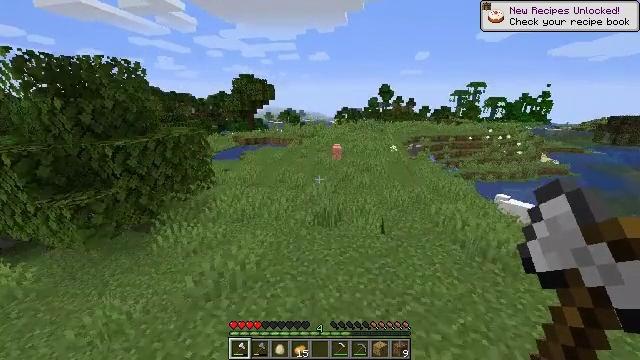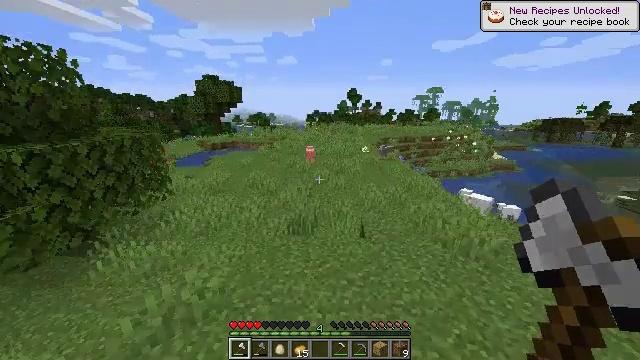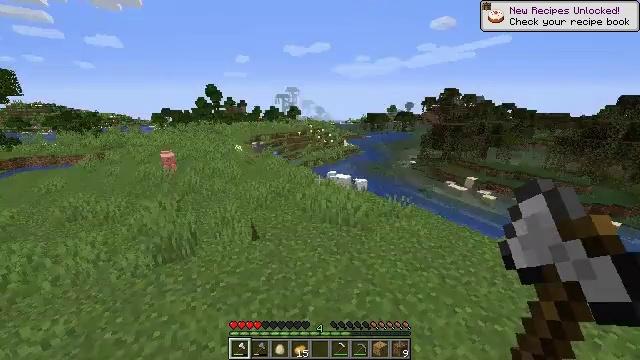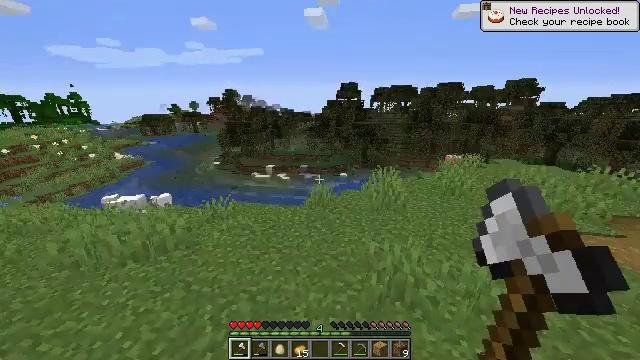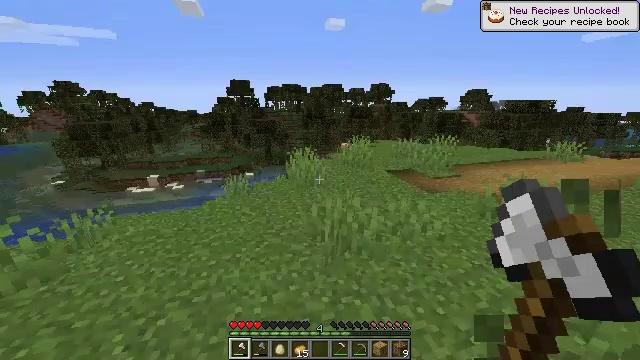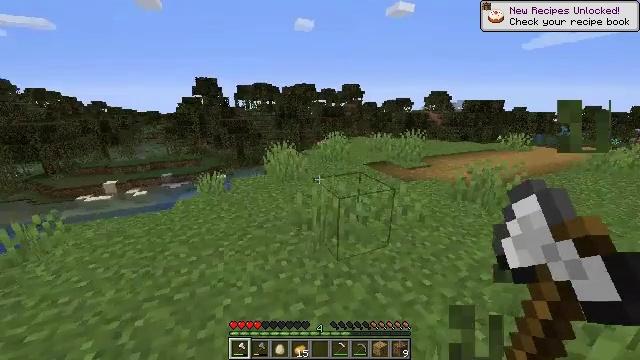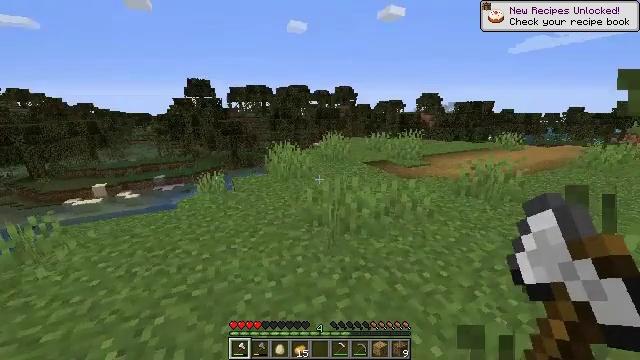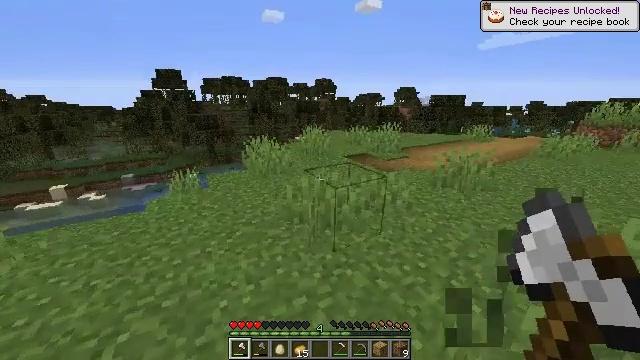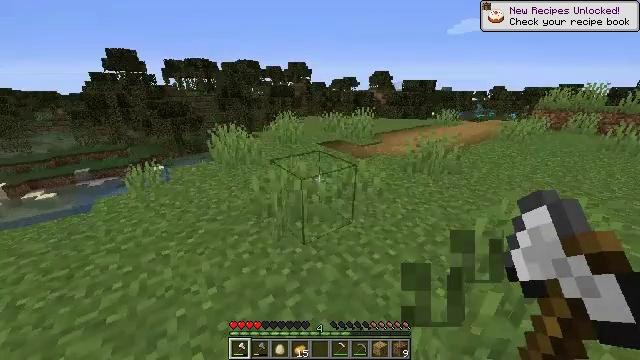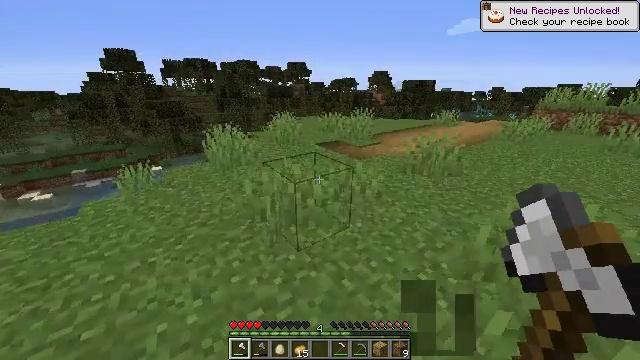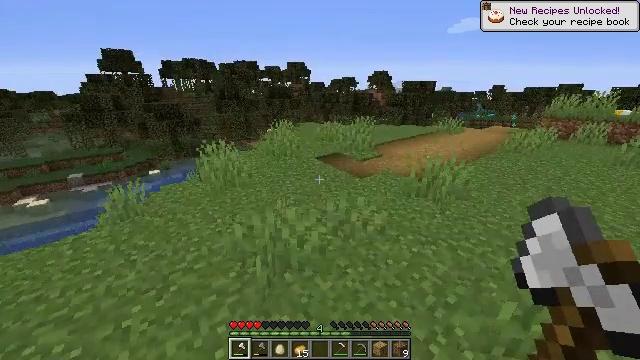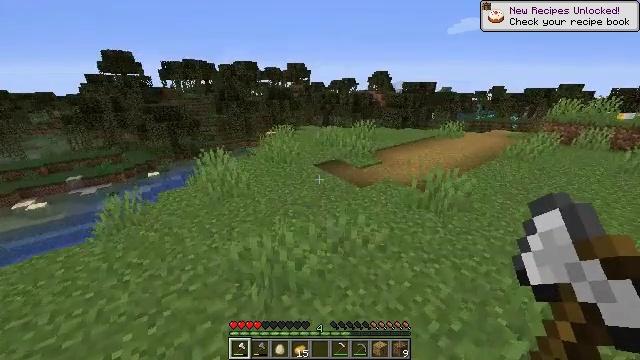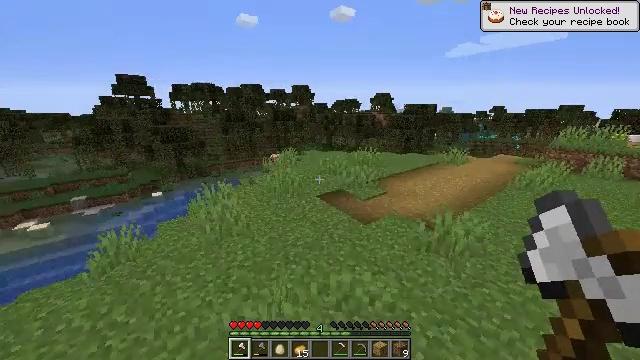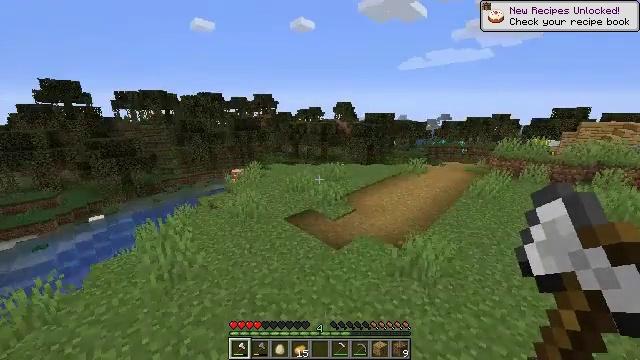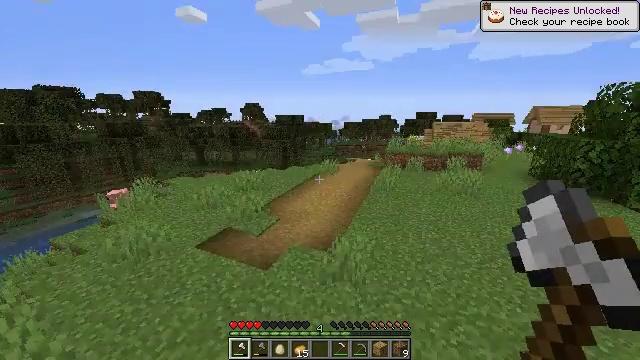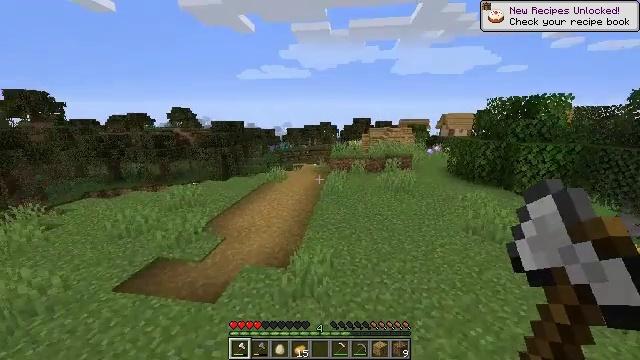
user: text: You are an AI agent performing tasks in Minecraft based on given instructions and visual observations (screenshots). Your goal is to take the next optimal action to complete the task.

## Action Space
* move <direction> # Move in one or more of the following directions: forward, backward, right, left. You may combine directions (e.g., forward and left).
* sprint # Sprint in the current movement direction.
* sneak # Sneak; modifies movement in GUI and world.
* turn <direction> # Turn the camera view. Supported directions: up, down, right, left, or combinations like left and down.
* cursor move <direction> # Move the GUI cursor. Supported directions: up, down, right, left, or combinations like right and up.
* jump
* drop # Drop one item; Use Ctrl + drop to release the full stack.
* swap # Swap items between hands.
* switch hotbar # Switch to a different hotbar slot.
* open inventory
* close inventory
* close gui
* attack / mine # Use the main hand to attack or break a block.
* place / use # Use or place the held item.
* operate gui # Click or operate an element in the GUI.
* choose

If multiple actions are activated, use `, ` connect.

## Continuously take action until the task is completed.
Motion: motion action
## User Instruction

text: Destroy the bee nest.
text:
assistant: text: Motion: move forward, sprint, turn right, jump
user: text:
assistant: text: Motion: move forward, sprint, turn right
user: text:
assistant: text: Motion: move forward, sprint, turn right
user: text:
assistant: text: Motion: move forward, sprint, turn right
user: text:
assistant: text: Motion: move forward and move right, sprint, turn right
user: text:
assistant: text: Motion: move forward and move right, sprint, turn right
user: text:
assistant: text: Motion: move forward and move right, sprint, turn right and down
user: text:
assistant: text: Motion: move forward and move right, sprint, turn right and down
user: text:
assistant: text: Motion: move forward, sprint
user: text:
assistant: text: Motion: move forward, sprint, jump
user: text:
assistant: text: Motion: move forward, sprint, jump
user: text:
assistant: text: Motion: move forward, sprint, turn up, jump
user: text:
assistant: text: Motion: move forward, sprint, turn right and up, jump
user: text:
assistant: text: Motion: move forward, sprint, turn right, jump
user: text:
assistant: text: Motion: move forward, sprint, turn right and up, jump
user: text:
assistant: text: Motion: move forward, sprint, turn right and up, jump
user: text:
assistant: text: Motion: move forward, sprint, jump
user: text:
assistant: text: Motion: move forward, sprint, jump
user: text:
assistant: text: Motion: move forward, sprint, jump
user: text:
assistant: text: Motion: move forward, sprint, jump
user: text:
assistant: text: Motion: move forward, sprint, jump
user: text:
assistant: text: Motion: move forward, sprint, turn right, jump
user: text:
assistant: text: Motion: move forward, sprint, turn right and up, jump
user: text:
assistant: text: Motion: move forward, sprint, turn right, jump
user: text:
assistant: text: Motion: move forward, sprint, turn right, jump
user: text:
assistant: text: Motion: move forward, sprint, turn right, jump
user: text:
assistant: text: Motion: move forward, sprint, turn right, jump
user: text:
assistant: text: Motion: move forward, sprint, jump, open inventory
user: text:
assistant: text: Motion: open inventory
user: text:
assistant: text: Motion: cursor move right, open inventory